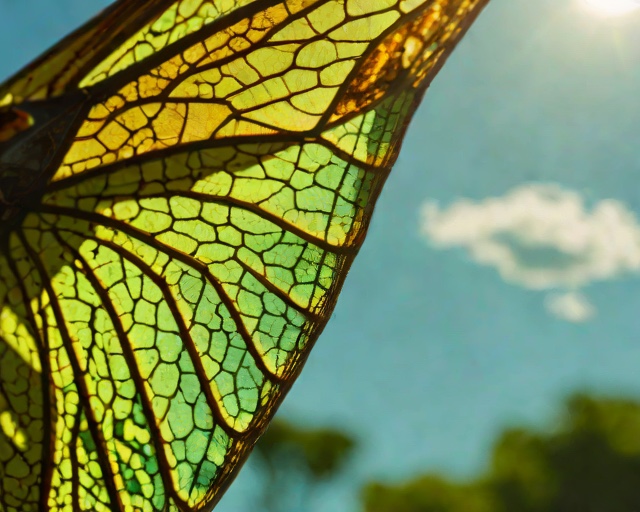
Category: Summer